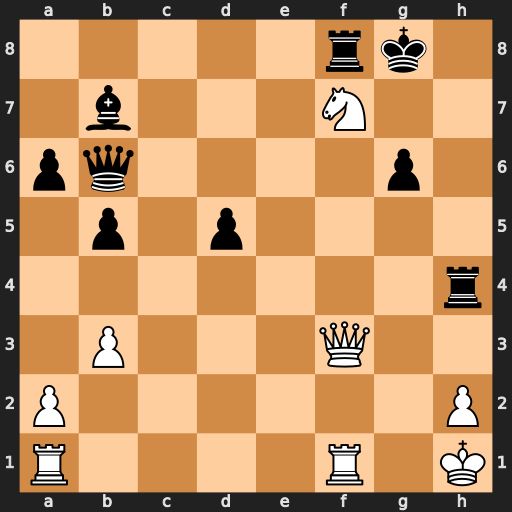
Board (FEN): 5rk1/1b3N2/pq4p1/1p1p4/7r/1P3Q2/P6P/R4R1K
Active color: w
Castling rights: -
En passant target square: -
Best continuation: Nh6+ Kh7 Qxf8 d4+ Kg1 d3+ Rf2 Qe3 Nf5 Qg5+ Kf1 gxf5 Qf7+